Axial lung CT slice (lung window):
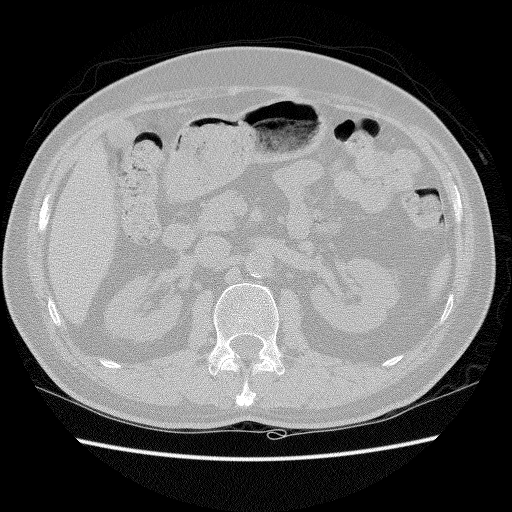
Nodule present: no